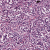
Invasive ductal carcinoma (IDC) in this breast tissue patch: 1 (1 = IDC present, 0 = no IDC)